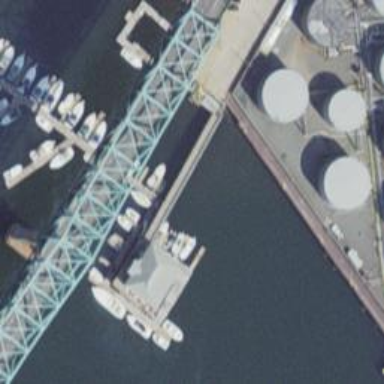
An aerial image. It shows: Man-made pier.